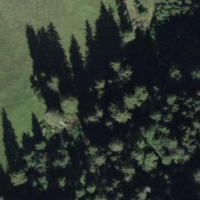
EUNIS habitat code: 43
Species observed at this site:
Sambucus racemosa
Petasites albus